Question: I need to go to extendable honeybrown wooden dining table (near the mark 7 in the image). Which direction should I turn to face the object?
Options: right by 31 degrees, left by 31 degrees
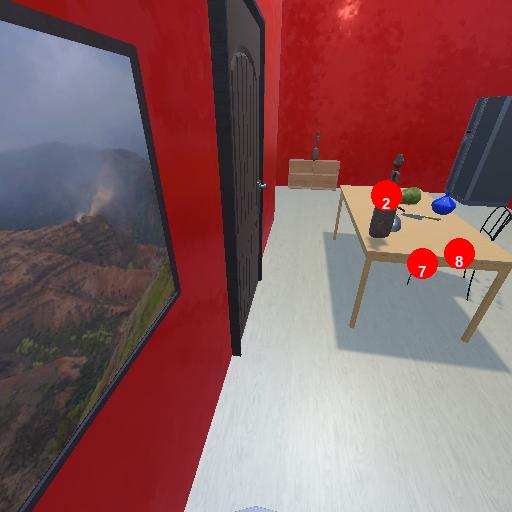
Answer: right by 31 degrees